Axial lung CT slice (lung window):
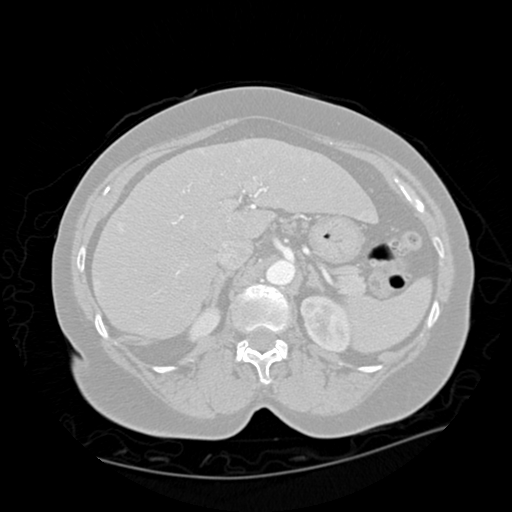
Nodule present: no